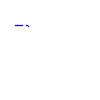
Particle: kaon